Question: I have the following set of projects in TeamCity:

I need to create a dev branch for DataAccess for project WebAppX. But WebAppY must keep the reference to the production branch of DataAccess. If I use nuget to manage my dependencies, what is the best way to have WebAppX update the package while keeping WebAppY in the same package?
Right now I'm using submodules to solve the issue instead of using Nuget. So I have a repository with a the binaries of DataAccess that gets included as a submodules in WebAppX and WebAppY. It seems easier to control the version of my dependencies this way. But I would like to use NuGet and leverage the facilities TeamCity offers.
What is the better approach for dealing with shared dependencies?
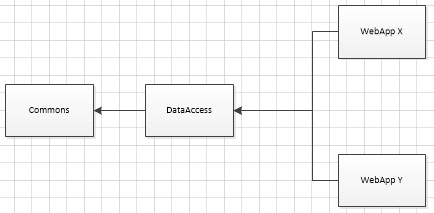
Answer: TeamCity will let you set up <URL>, so that when Commons has a code change, it builds and then triggers a build in Data Access, and so on.
As for NuGet though, you just need to specify what <URL>'
I have not done this with NuGet, but have with Maven, which is very similar. When the build completes successfully, then TeamCity deploys the artifacts to the Maven repository, which I'm using Artifactory for. Maven + TeamCity will let you trigger a build when a declared dependency changes, and I would expect that they would have the same functionality for NuGet but that's just a guess.
I'm hoping that gets you pointed in the right direction.